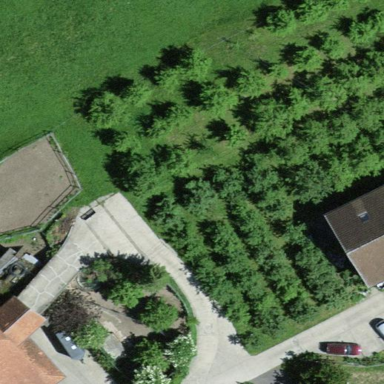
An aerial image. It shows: Orchard.